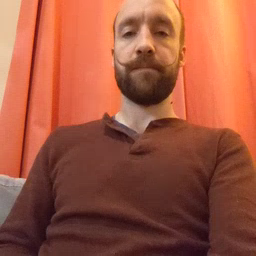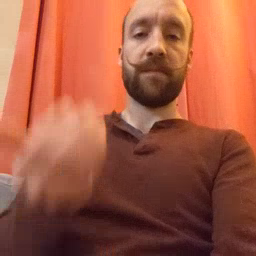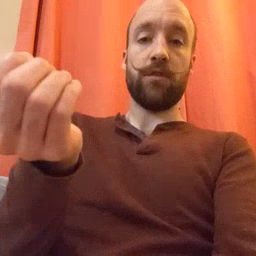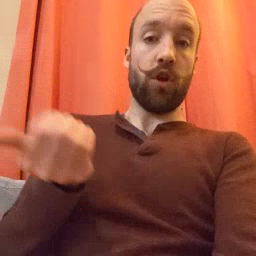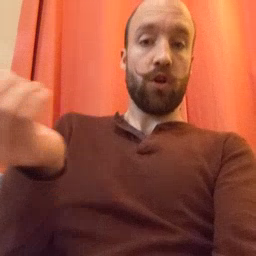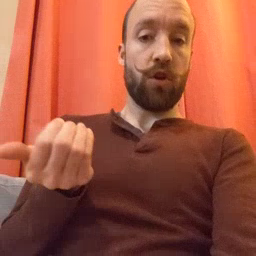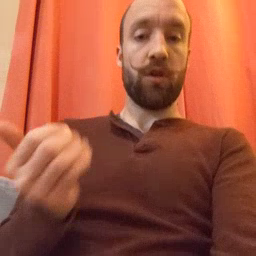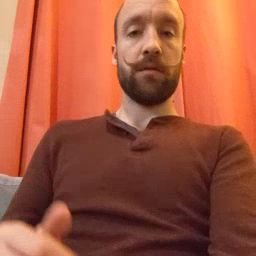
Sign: drawer